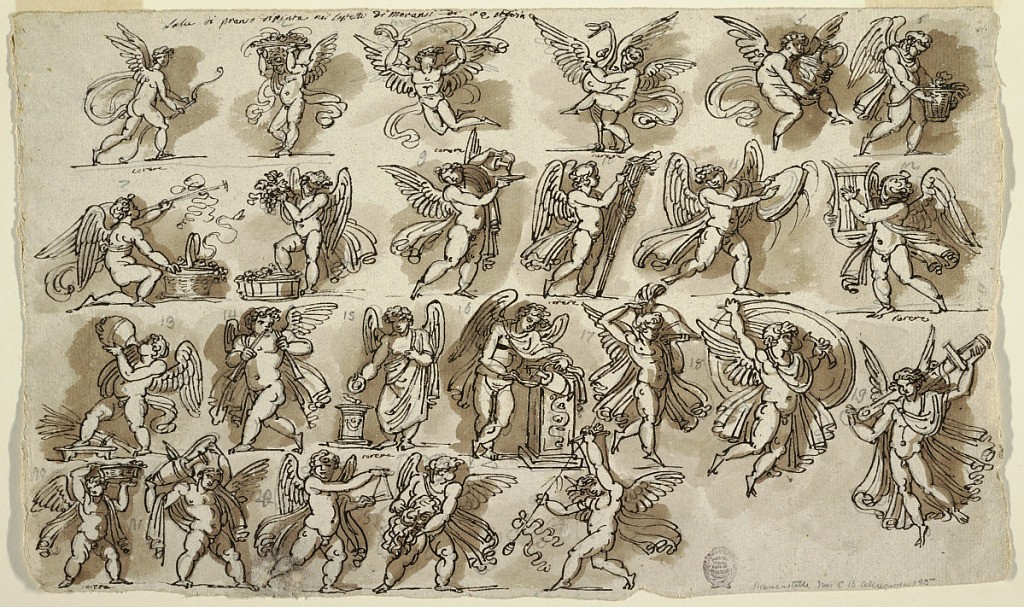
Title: Twenty-Four Putti, Decoration for the Dinning Room, Villa Aldini, Montmorency, France
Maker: Felice Giani, Italian, 1758–1823
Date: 1812–13
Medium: Pen and ink, brush and wash over black chalk on laid paper.
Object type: Drawing
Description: Top row: 1) running with bar towards right 2) carrying fruit basket upon head 3) flying with scroll 4) dancing with stork 5) flying with vessel 6) walking towards right with basket; Second row: 7) kneeling towards right, in front of basket with grapes, blowing trumpet. Written above, "cerere." 8) standing with right foot in basket with grapes, carrying branch 9) running towards right with jar and bowl. Above: "cerere." 10) standing right, lighting torch 11) runing towards right with tambourine 12) walking towards left, playing lyre; Third row: 13) standing towards left, drinking from jug 14) Walking toward left, blowing double-lute 15) sacrificing 16) leaning upon pedestal, pouring from jar into bowl. Writing above: "cerere." 17) running towards right, carrying large helmet 18) flying and carrying big shield 19) flying with large sword; written above: "cerere." 23) with big mask 24) running towards left, carrying thyrsus. Figures written in pencil, inscription above in ink: Sala da pranza dipinta nel castello di Cerere. Verso: opposite direction. Outlined scheme of ceiling, with below, winged genii holding festoons.